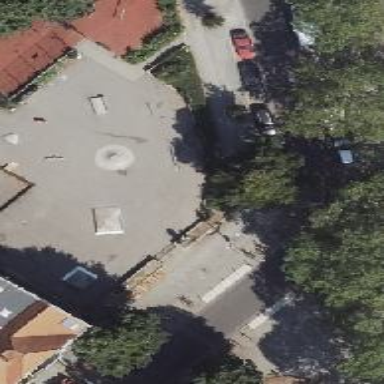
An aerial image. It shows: Skatepark with various obstacles for skating.